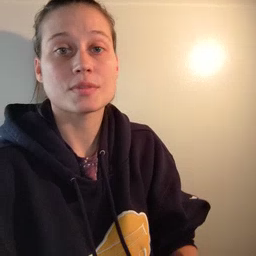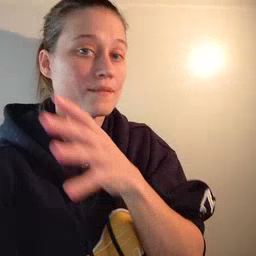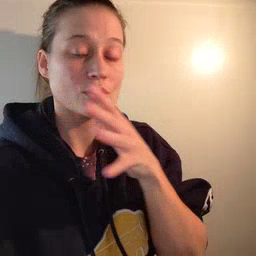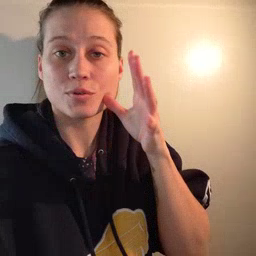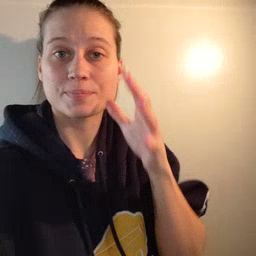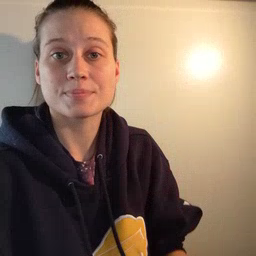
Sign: farm